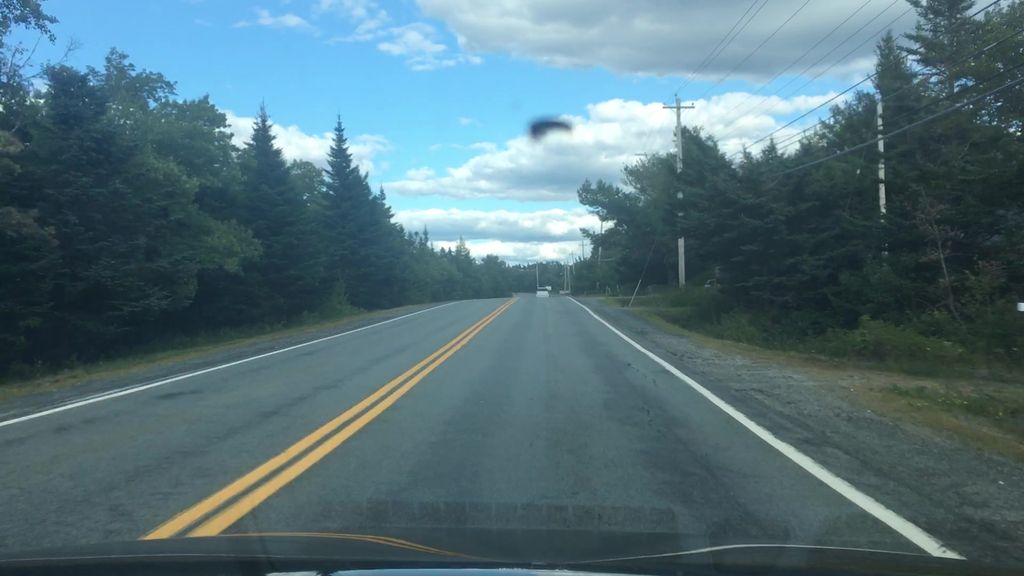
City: halifax